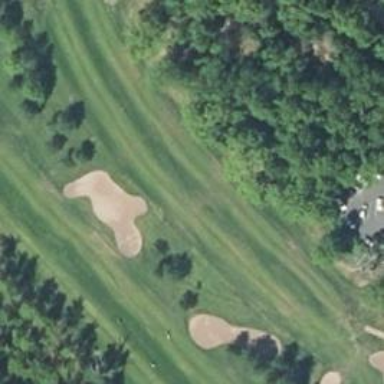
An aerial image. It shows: Golf fairway surrounded by grass.